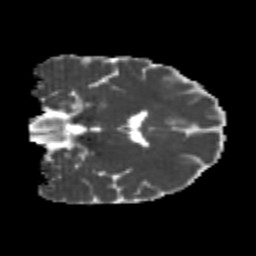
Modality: MD
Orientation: coronal
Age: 24
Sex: male
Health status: healthy
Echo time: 0.074 s